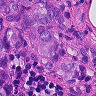
Metastatic tissue present: yes